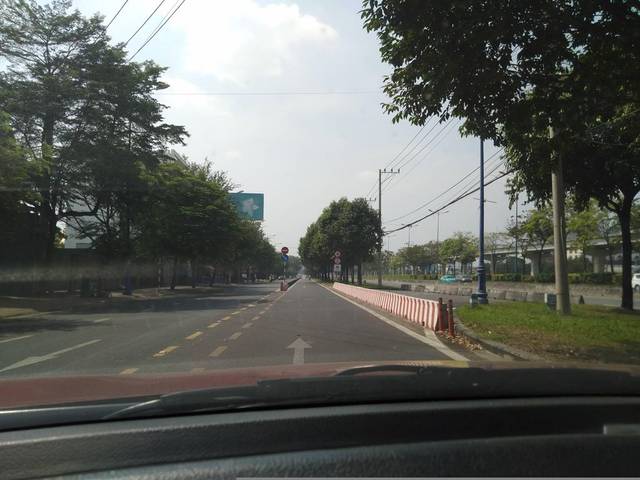
Region: Vietnam
Coordinates: 10.841, 106.769